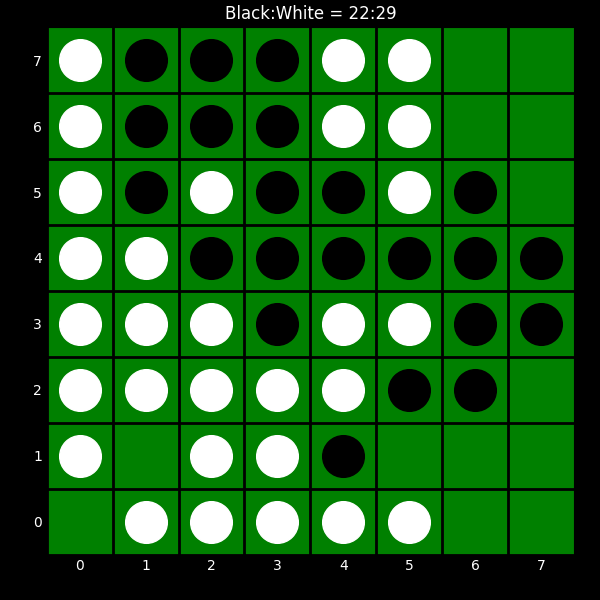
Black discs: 22
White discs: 29